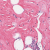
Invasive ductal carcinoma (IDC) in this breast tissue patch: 1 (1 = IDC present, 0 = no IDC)